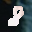
Label: 8